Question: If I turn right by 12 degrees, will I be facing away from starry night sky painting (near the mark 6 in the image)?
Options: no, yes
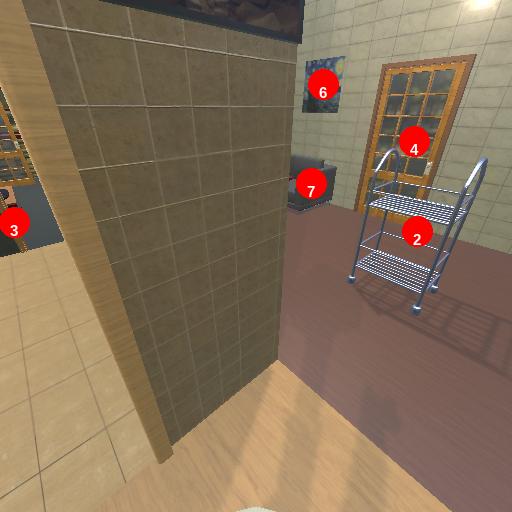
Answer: no